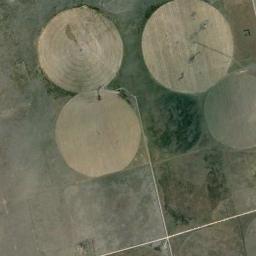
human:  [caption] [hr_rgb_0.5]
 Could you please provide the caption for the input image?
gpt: Four light yellow, Neatly arranged circular farmland, .

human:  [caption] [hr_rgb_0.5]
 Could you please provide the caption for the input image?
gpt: There are a deep green circle farmland and three bare circle farmland .

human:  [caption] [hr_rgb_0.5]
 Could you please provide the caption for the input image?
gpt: Several khaki circular farmlands are on the ground and a road goes through the ground .

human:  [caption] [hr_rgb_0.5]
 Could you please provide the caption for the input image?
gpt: There are many round blue fields .

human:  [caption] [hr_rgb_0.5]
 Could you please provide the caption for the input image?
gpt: There are three yellow circular farmlands of the same size .